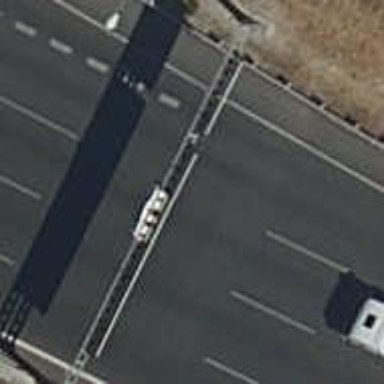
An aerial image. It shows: Motorway junction.